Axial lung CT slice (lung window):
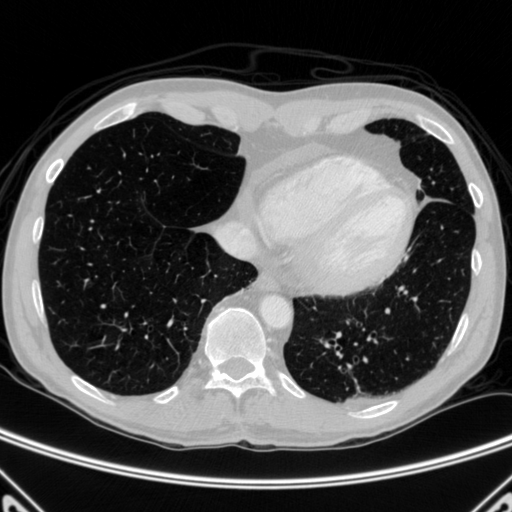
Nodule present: no